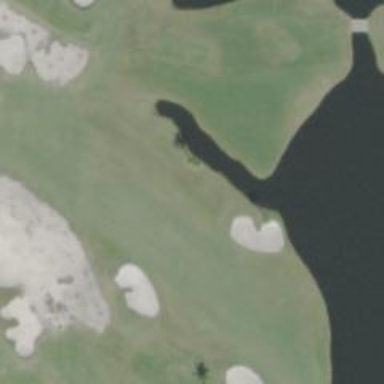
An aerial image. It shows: View of golf hole.